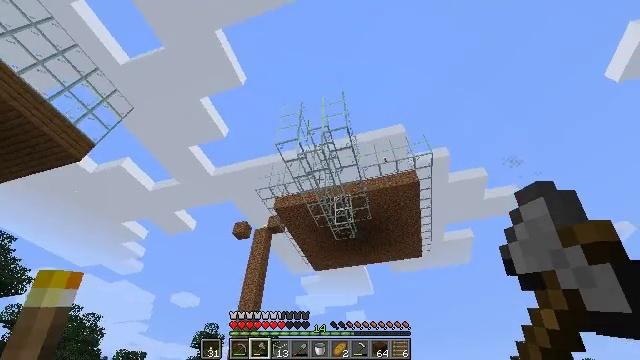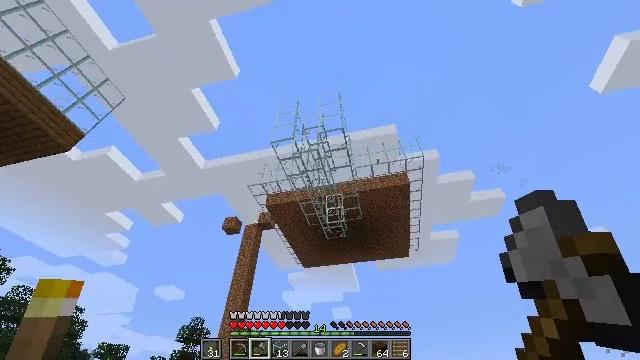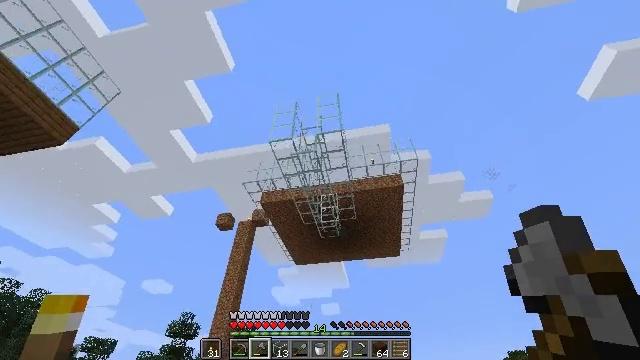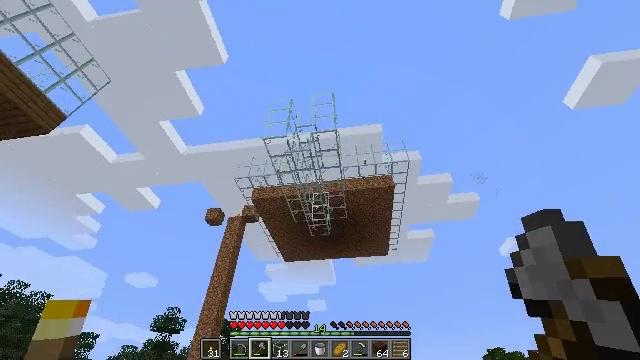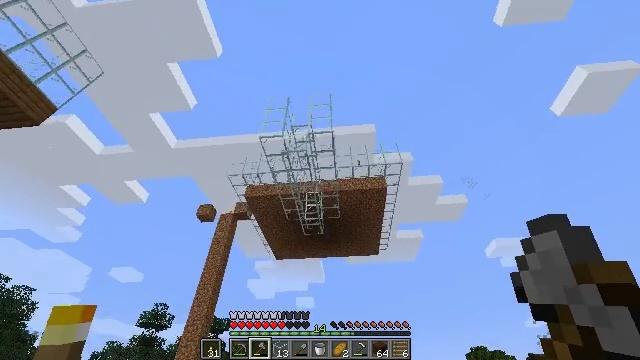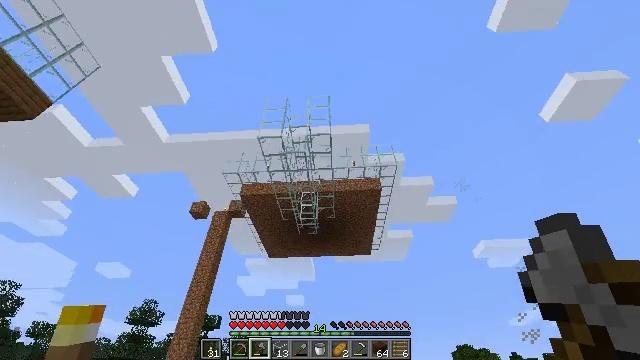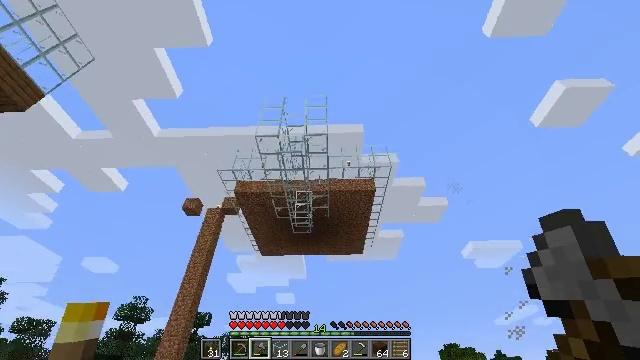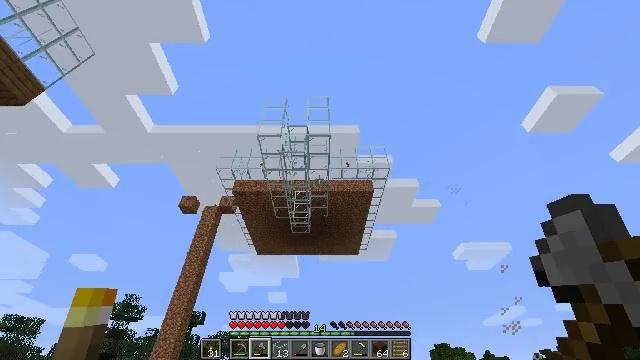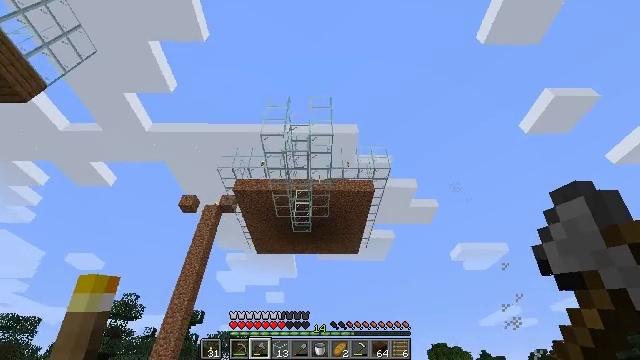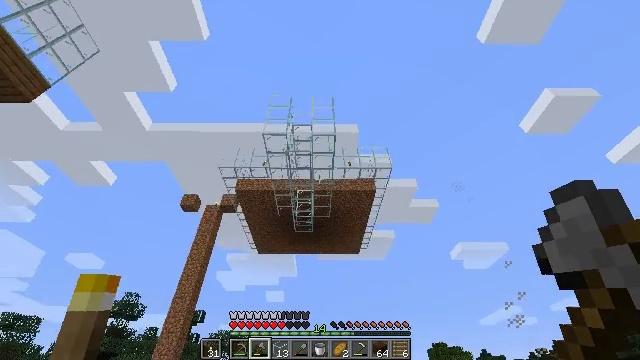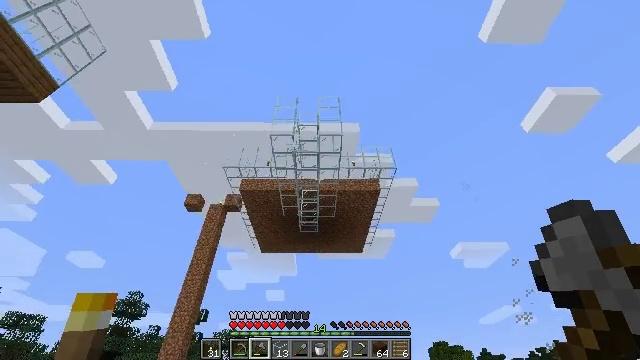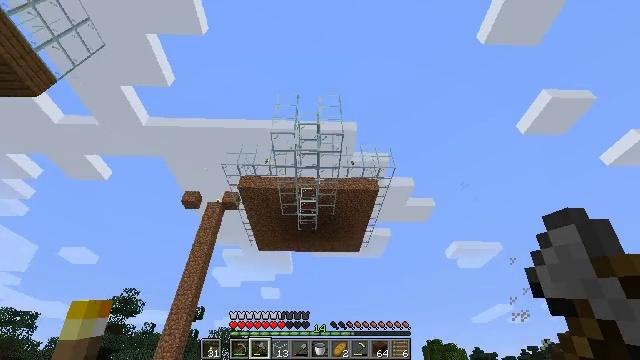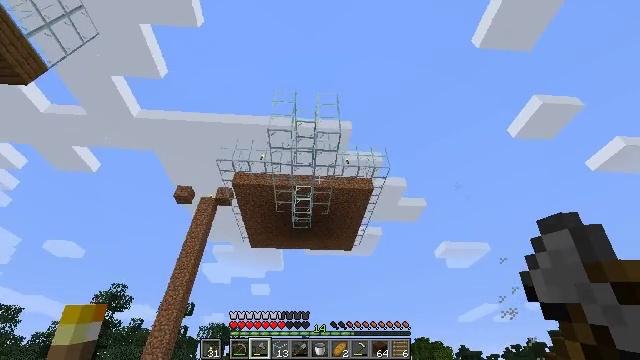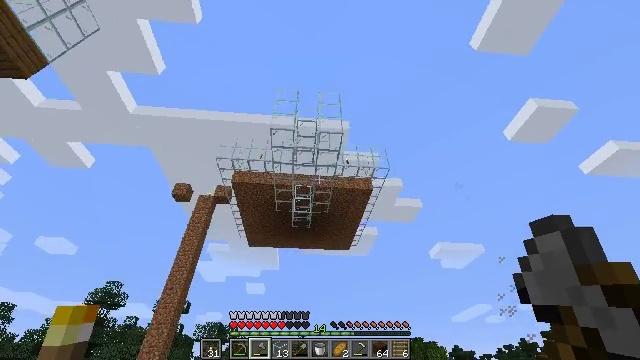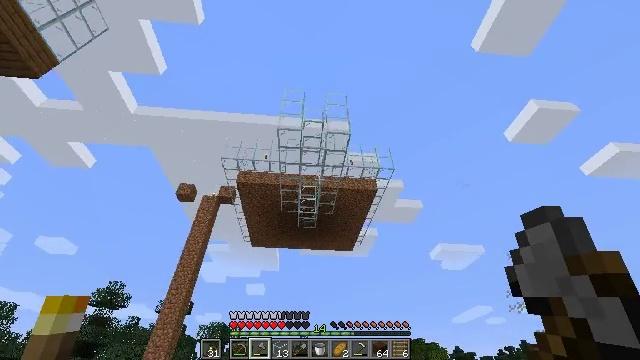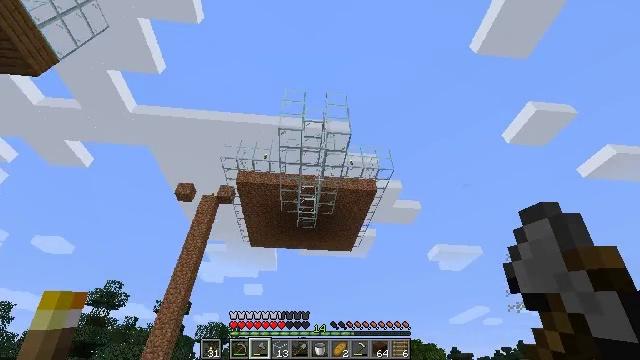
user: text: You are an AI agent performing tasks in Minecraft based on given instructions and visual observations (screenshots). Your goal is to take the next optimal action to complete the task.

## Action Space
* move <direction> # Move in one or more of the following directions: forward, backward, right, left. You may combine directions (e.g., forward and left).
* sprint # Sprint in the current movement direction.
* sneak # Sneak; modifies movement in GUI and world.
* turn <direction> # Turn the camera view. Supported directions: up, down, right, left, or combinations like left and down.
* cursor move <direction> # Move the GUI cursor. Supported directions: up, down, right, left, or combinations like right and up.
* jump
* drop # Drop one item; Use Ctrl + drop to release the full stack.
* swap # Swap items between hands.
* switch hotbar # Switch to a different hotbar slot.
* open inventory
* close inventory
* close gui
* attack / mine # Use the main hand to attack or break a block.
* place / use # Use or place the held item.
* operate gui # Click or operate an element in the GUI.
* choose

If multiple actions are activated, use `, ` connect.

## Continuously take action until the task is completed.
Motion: motion action
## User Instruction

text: Make a cobblestone wall with six cobblestone blocks.
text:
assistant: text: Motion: move back and move left, turn right
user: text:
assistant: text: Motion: move back and move left, turn right
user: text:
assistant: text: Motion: move back and move left, turn right
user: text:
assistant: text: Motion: move back and move left, turn right
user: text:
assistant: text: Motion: move back and move left, turn right
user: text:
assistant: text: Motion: move left, turn right
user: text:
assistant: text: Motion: move left, turn right
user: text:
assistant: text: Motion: move left
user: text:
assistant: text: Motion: move left
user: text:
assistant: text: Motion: move left
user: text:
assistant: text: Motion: move left, turn right
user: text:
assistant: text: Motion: move left, turn right
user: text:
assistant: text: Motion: move left, turn right
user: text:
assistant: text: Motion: move left
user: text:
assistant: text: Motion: move left
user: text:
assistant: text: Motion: move left
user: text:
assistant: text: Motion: move left
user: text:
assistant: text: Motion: no_op
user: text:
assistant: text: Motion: no_op
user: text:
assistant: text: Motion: no_op
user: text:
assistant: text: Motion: no_op
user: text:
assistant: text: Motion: no_op
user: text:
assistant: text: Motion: no_op
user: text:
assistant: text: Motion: no_op
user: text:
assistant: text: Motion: no_op
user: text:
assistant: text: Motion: no_op
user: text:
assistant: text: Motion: turn right and down
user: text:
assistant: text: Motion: turn right and down
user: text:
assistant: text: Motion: turn right and down
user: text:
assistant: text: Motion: turn right and down